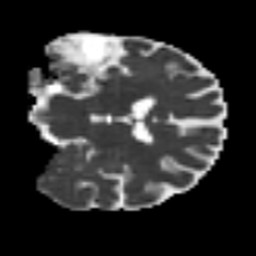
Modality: MD
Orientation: coronal
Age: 49
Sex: female
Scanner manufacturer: siemens
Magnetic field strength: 3 T
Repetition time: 4.987 s
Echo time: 0.0792 s